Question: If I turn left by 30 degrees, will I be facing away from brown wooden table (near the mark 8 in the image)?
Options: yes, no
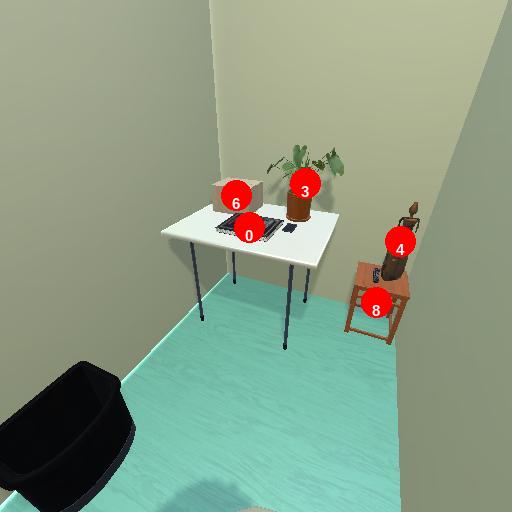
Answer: yes